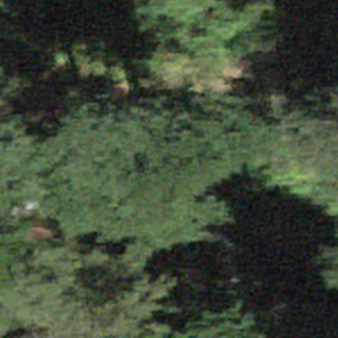
Label: other